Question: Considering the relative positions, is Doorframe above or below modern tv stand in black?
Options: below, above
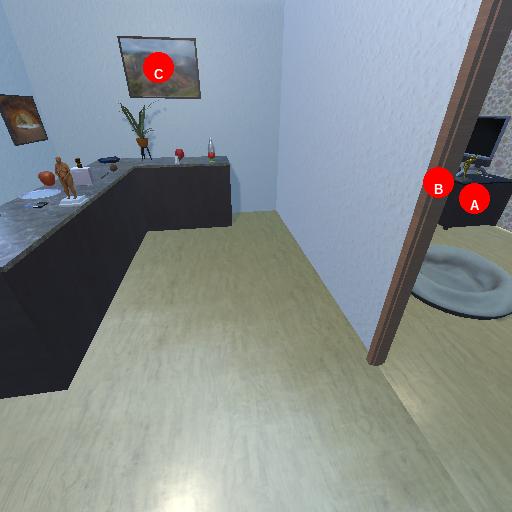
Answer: below